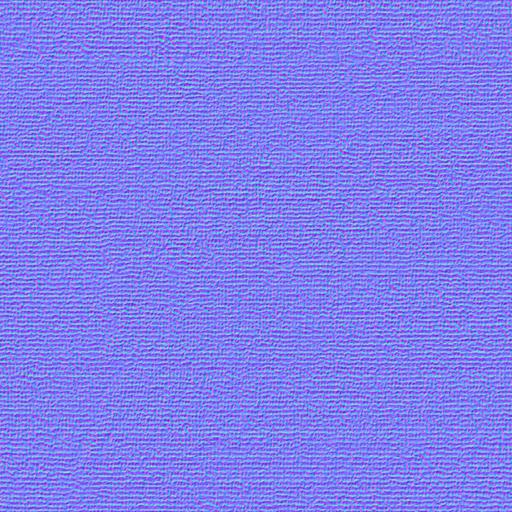
carpet fabric green woven